Field crop: maize
Growth stage: 2
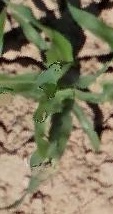
Species: maize